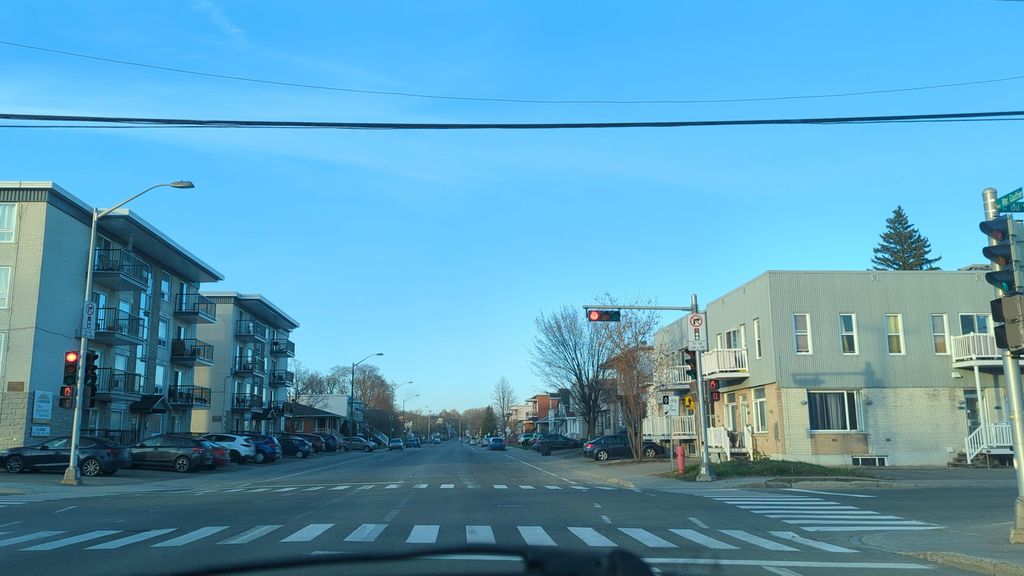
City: quebec_city